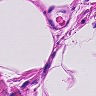
Metastatic tissue present: no